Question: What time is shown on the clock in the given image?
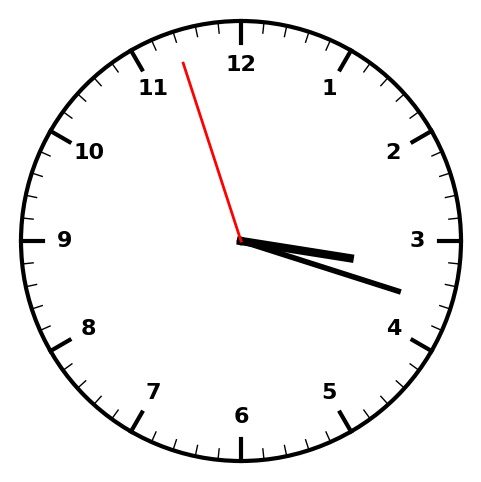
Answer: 03:17:57